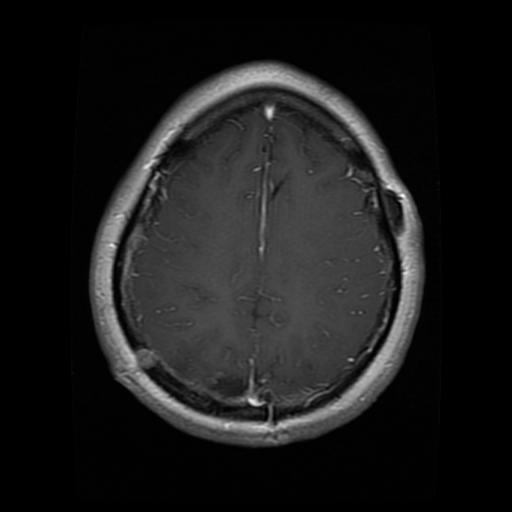
Label: glioma